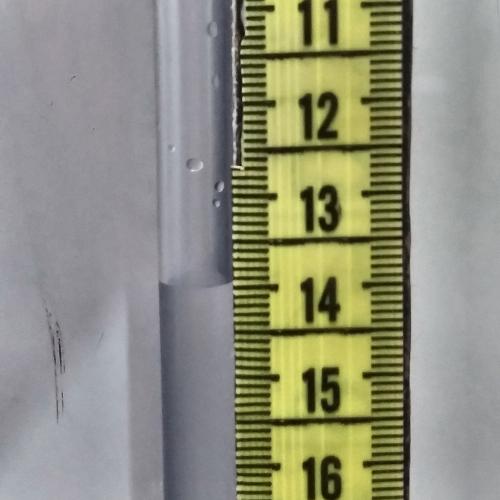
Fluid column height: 13.9 cm